Question: I want to show the recently 3 days as default values in dateRangeInput. Now the Sys.Date() to set start, end and max. This is my ui.R and server.R
ui.R
'''
shinyUI(pageWithSidebar(
# Application title
headerPanel('dateRangeInput'),
# Sidebar with a slider input for number of observations
sidebarPanel(
wellPanel(
dateRangeInput('days', 'Select a date range:',
start = Sys.Date() - 3,
end = Sys.Date(),
max = Sys.Date()))
),
mainPanel()
))
'''
server.R
'''
shinyServer(function(input, output, session)
{
})
'''
However, the date are froze in the date of Shiny App started when date is changed. See screenshot.
How could I dynamically change the start, end and max according to current date? Thanks for any suggestions.

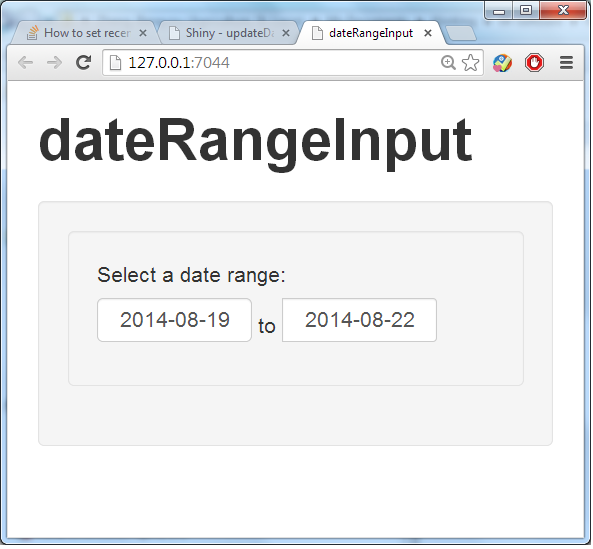
Answer: I add an observe into server.R. Not sure this is the best solution.
server.R
'''
shinyServer(function(input, output, session)
{
observe({
updateDateRangeInput(session, "days",
start = Sys.Date() - 3,
end = Sys.Date(),
max = Sys.Date())
})
})
'''